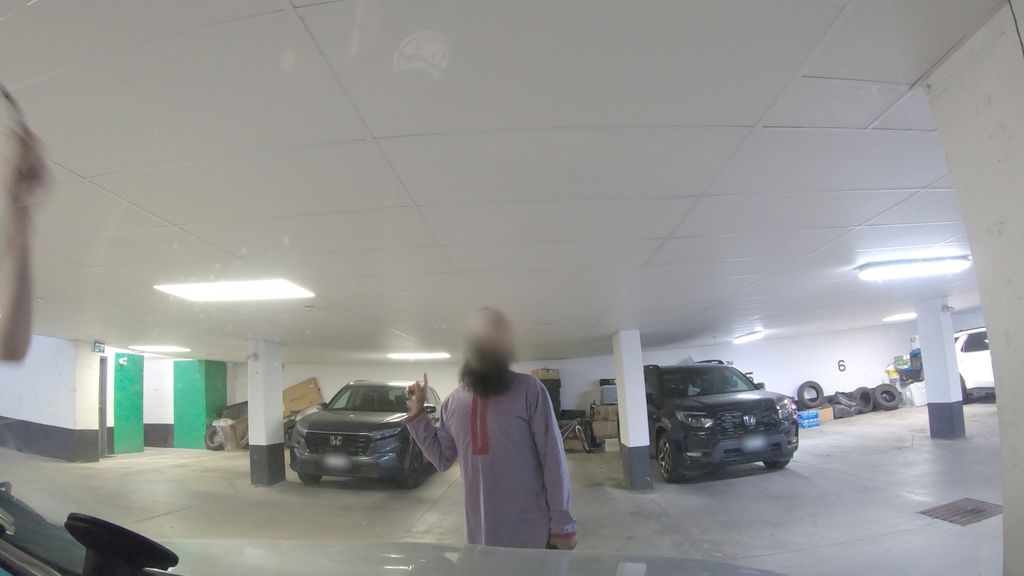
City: toronto